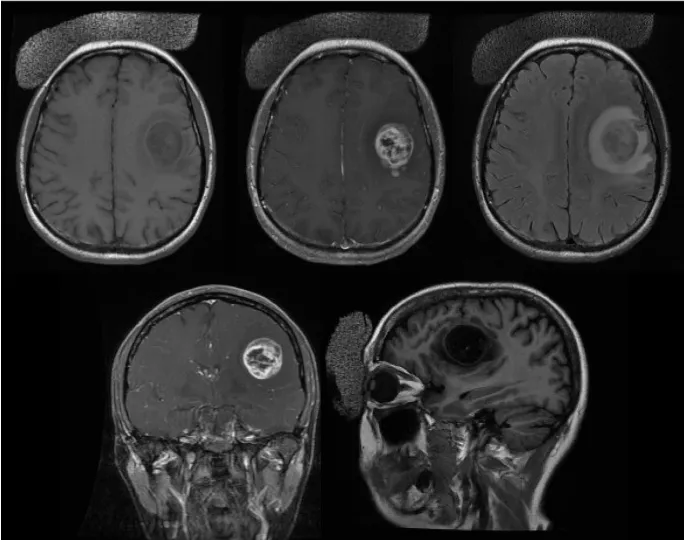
Preoperative Brain MRI. Brain MRI shows left frontotemporal mass and T2/FLAIR hyperintensity.
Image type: radiology (mri)